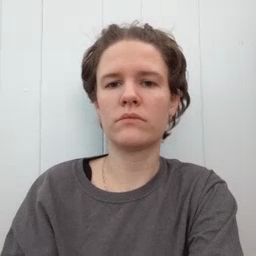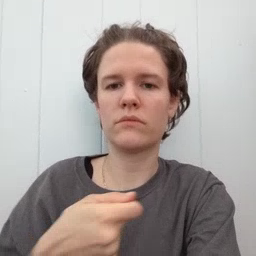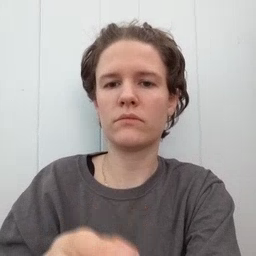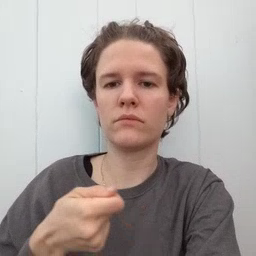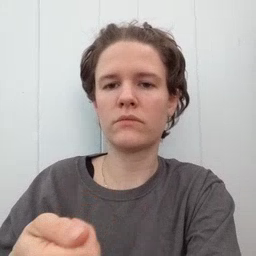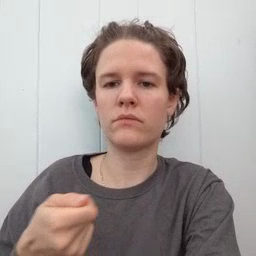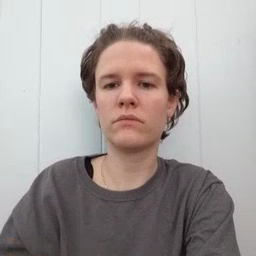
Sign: vacuum